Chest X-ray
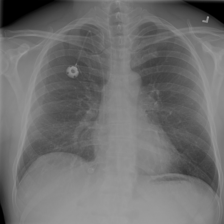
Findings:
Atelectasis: negative
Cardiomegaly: negative
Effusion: negative
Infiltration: negative
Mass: negative
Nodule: negative
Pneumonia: negative
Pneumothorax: negative
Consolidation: negative
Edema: negative
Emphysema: negative
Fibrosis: negative
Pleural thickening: negative
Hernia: negative